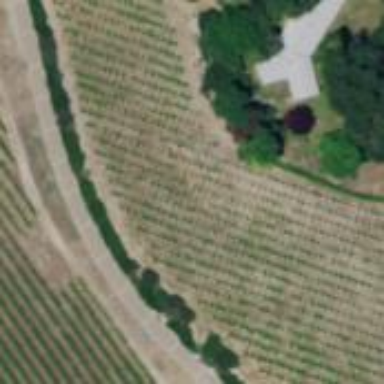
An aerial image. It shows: Vineyard where grapes are grown.